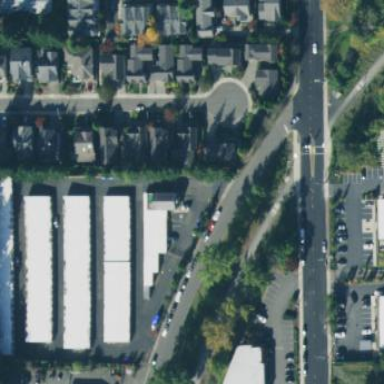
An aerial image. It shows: Garages as the designated land use.